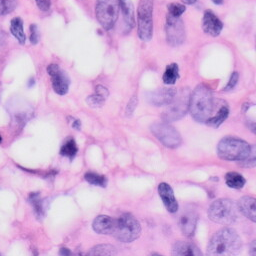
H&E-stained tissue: Skin